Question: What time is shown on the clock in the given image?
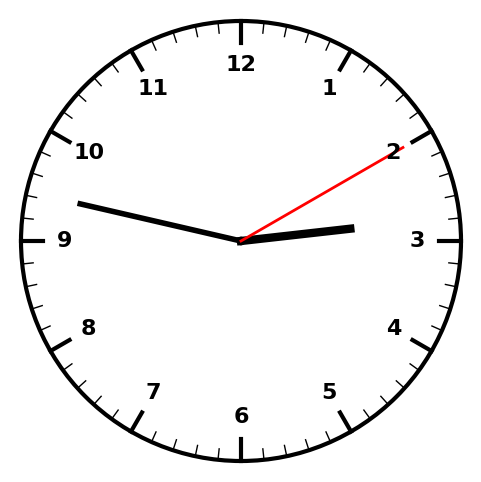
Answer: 02:47:10